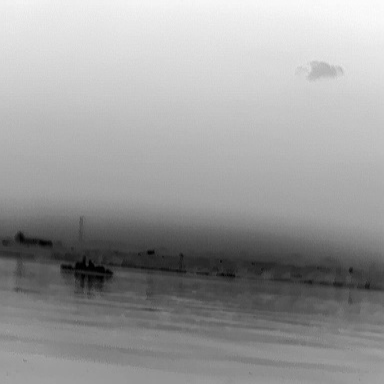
There is a warship in the infrared image.